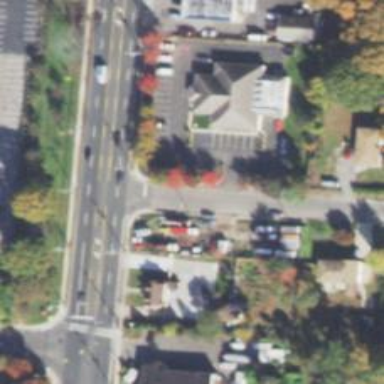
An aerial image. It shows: Unmarked road crossing.